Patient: sex M, age 76
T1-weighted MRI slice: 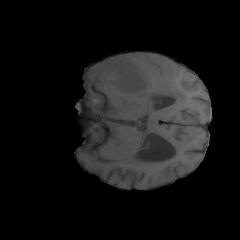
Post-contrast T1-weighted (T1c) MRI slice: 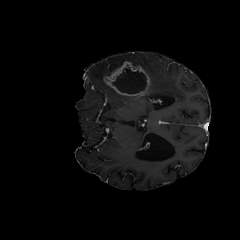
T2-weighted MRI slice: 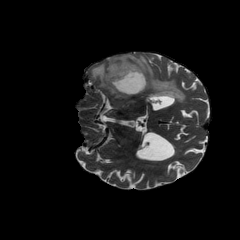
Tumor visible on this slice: yes
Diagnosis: Glioblastoma, IDH-wildtype
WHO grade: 4